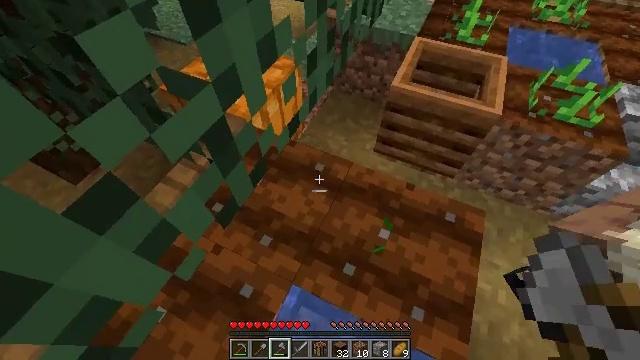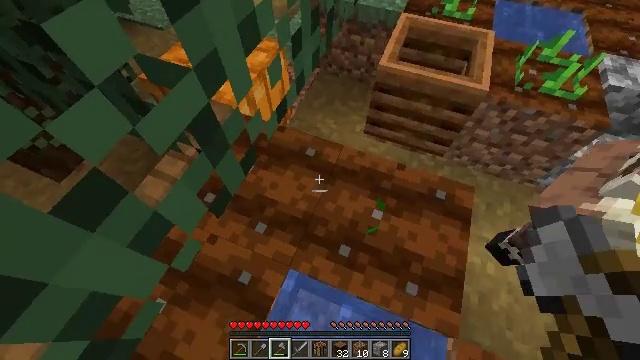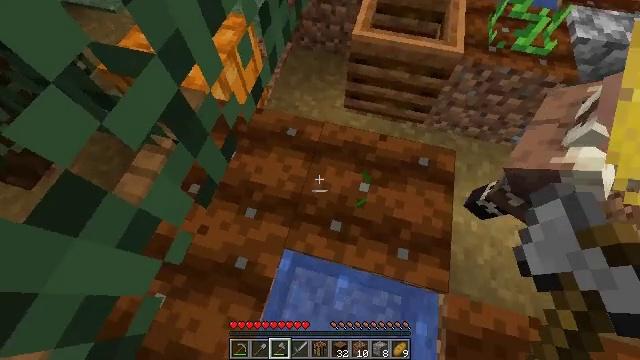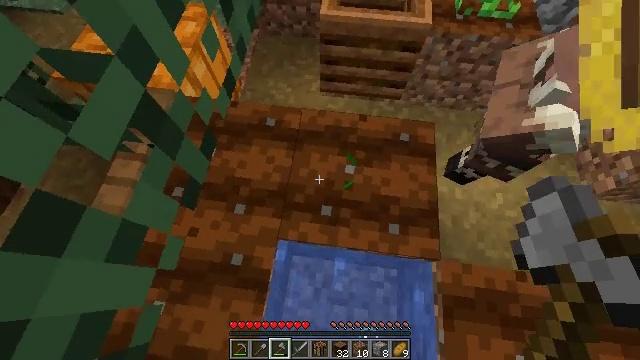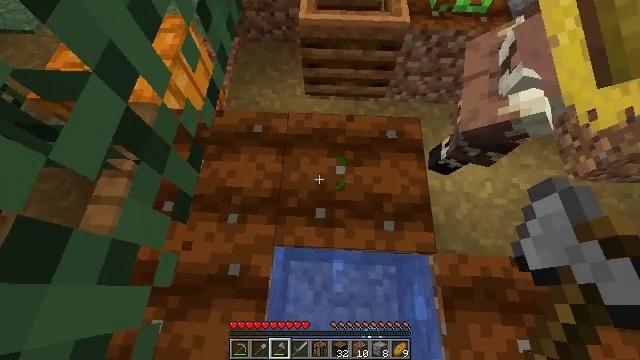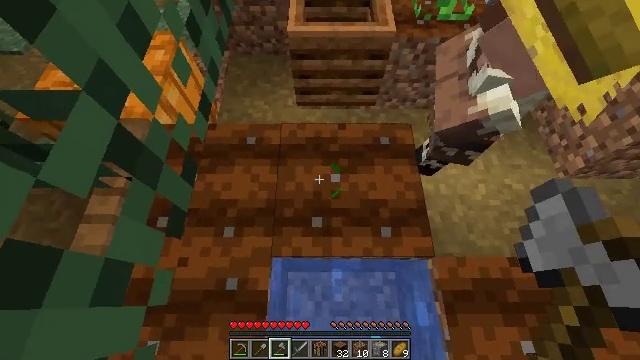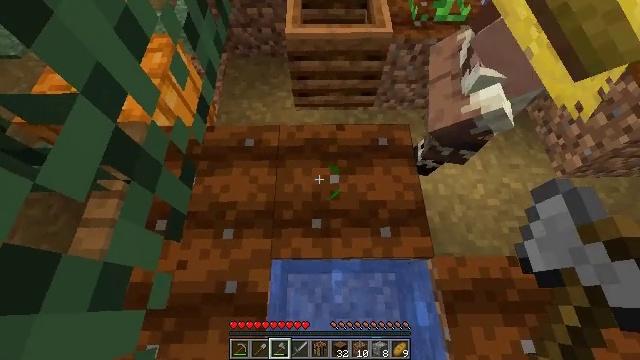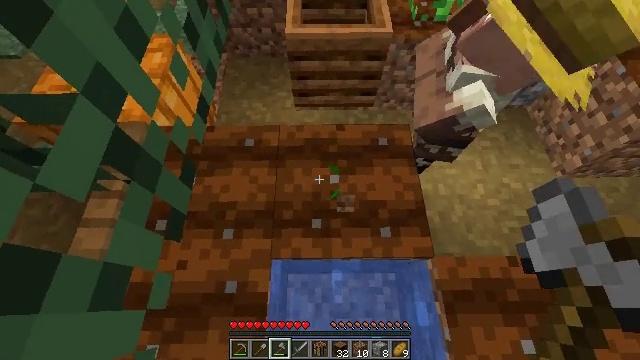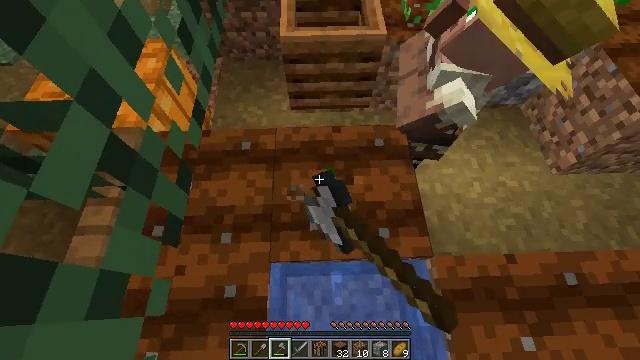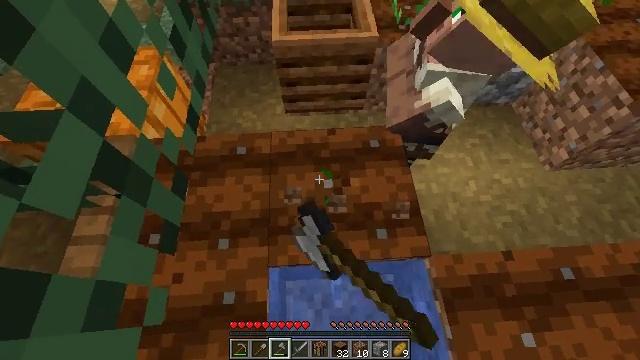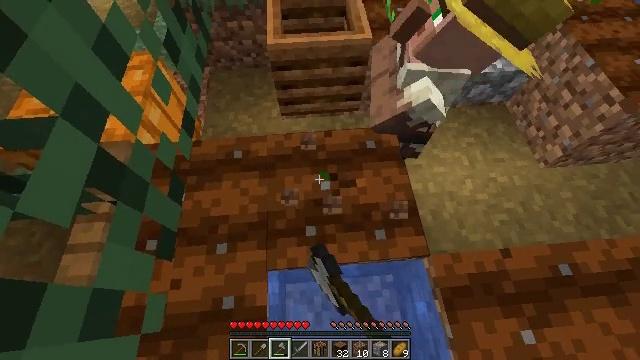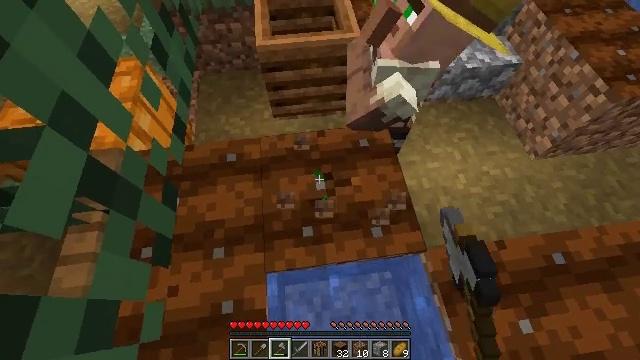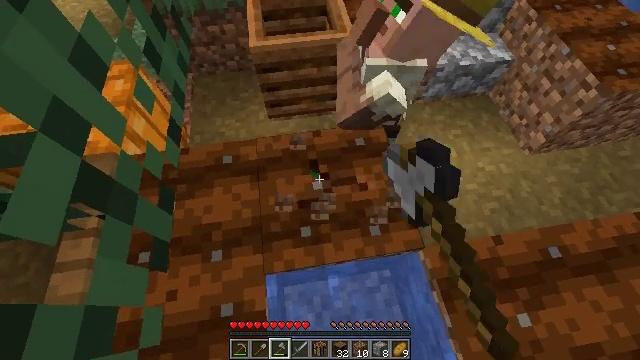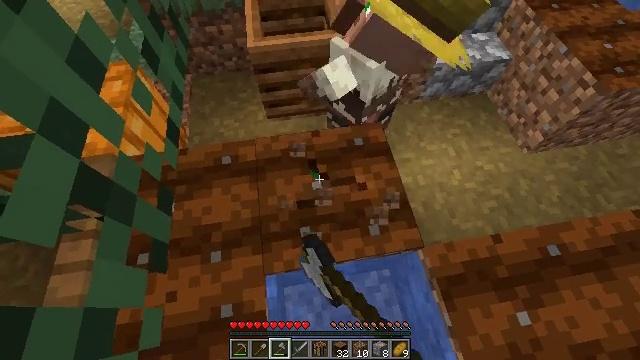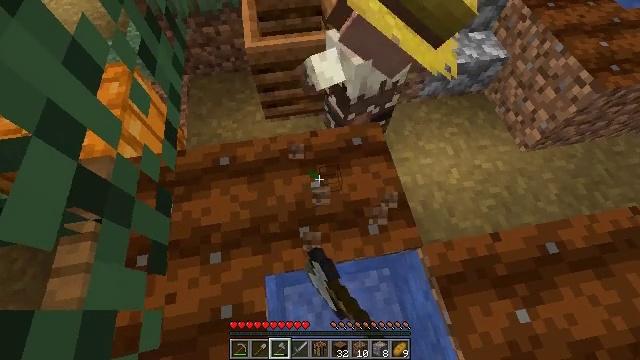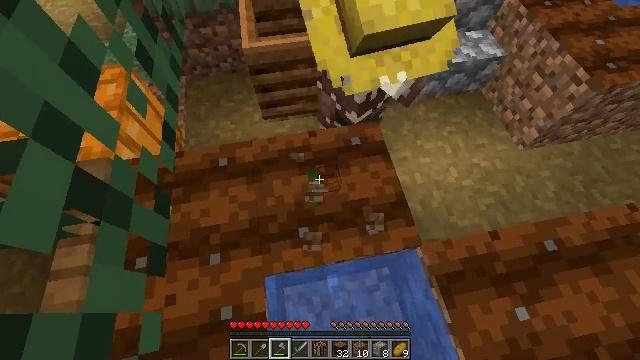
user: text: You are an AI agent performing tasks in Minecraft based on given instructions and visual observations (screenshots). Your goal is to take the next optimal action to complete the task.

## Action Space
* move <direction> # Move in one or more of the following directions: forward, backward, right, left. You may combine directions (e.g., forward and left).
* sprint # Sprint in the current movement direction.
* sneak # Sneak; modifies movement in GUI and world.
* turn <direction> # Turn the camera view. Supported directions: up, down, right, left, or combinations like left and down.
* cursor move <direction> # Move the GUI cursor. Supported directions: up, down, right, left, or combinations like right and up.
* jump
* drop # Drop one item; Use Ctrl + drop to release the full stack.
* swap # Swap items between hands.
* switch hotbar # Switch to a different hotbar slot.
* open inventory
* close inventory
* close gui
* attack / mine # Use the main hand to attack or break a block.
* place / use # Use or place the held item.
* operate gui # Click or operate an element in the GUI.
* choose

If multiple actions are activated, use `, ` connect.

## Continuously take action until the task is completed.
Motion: motion action
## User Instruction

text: Harvest the pumpkin stem by left-clicking.
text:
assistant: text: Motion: turn right and down
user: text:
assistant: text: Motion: turn right and down
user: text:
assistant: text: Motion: turn right and down
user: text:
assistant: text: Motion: turn right
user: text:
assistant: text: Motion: turn right and up
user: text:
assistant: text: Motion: no_op
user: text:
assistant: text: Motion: attack / mine
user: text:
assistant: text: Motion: turn right, attack / mine
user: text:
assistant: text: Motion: turn right, attack / mine
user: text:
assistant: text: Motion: turn right, attack / mine
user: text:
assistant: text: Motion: turn right, attack / mine
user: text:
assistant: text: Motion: turn right, attack / mine
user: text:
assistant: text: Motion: attack / mine
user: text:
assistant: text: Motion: no_op
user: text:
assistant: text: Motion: no_op
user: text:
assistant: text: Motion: attack / mine
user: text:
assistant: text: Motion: attack / mine
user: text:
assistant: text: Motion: attack / mine
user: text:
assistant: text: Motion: attack / mine
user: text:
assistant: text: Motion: no_op
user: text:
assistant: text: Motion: no_op